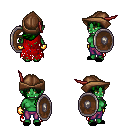
a pixel art fantasy rpg character, female body template, orc, green skin, red tattered cape, magenta pants, green left-swept hairstyle, leather cap, gold gloves, black slippers, shield, four views (front, back, left, right), 2x2 character sprite sheet, small pixel art, hard edges, no anti-aliasing